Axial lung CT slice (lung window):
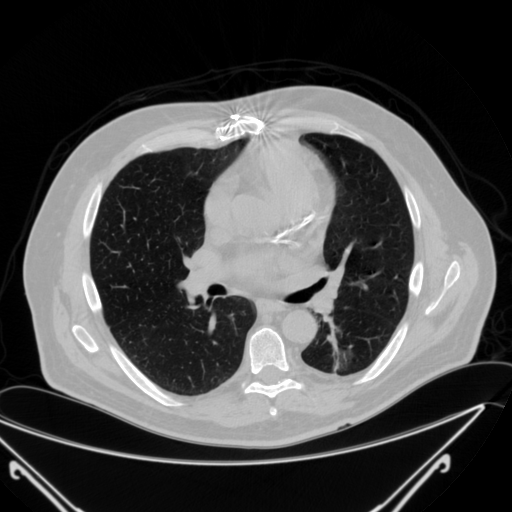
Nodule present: no